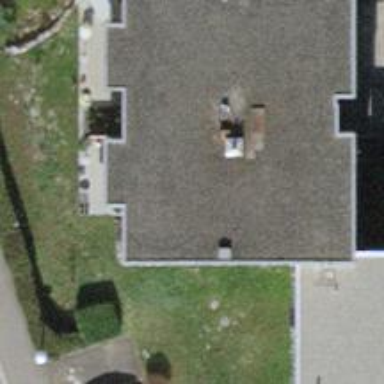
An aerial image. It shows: Modern apartment building with flat roof design.